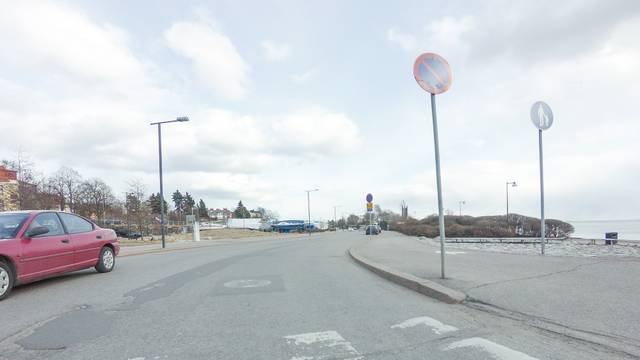
Region: Finland
Coordinates: 60.155, 24.936